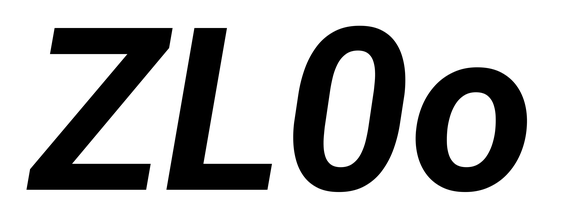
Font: Roboto-Italic_Bold_Italic